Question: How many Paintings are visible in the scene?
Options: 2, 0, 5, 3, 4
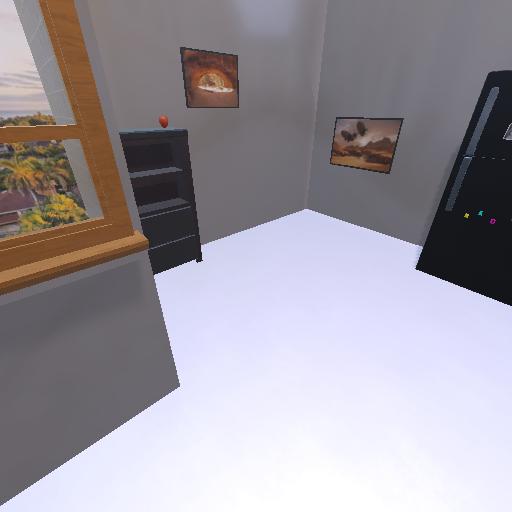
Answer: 2